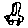
Label: car